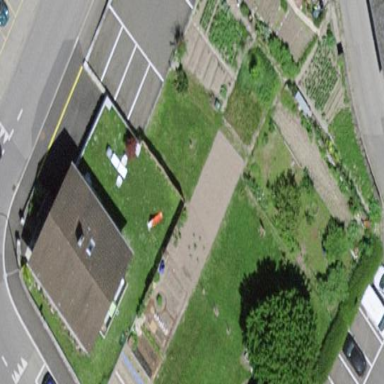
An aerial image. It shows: Allotments area.